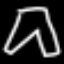
Label: pants